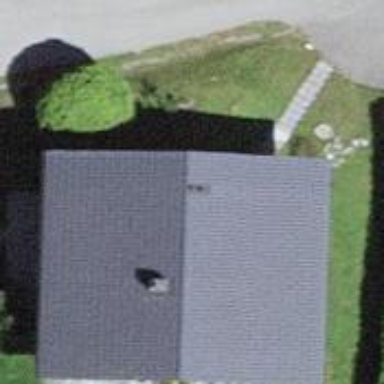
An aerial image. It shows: Simple and straightforward house.